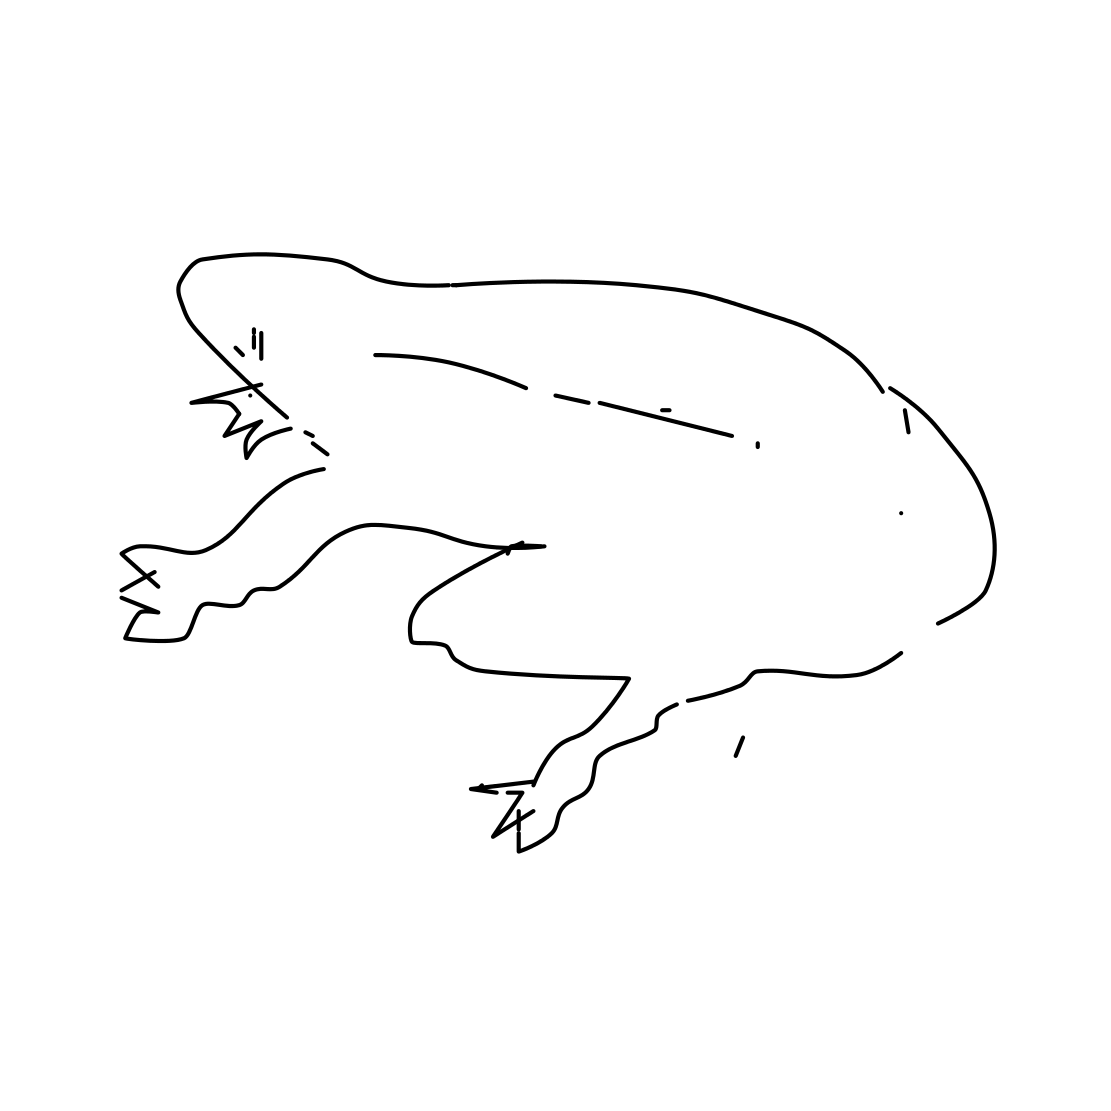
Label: frog